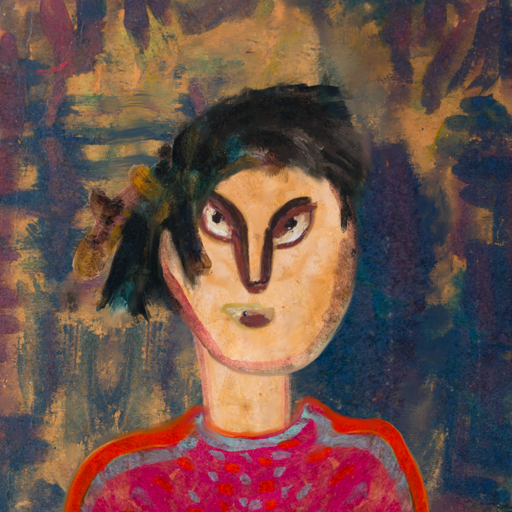
Background: InTheSun, Head And Neck Front: Childish, Face Front: After_Raid, Bust: Sisters, Hair Front: Pipe, Head Accessory: Blank, Second Necklace: Blank, Necklace: Blank, Baby: Blank